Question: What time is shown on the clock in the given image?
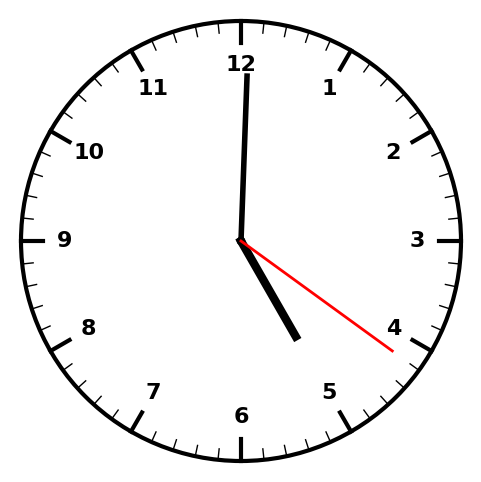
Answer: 05:00:21